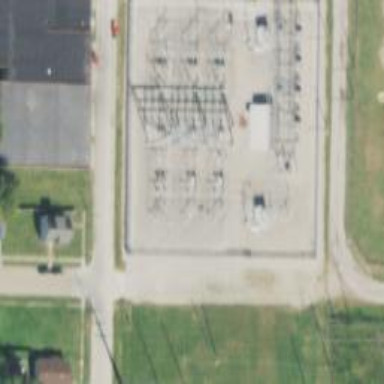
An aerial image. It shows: Switch for power supply.